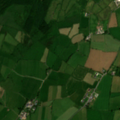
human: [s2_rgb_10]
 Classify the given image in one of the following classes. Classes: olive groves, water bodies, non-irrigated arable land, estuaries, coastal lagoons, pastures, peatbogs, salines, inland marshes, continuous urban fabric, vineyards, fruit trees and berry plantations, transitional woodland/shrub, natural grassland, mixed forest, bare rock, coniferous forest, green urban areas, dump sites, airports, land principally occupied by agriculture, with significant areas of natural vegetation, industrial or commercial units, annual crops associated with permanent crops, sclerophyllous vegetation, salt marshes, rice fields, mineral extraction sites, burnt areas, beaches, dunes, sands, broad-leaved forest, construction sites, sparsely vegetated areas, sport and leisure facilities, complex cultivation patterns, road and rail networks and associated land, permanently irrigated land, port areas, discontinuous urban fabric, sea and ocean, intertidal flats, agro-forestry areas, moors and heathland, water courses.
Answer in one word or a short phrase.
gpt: pastures, transitional woodland/shrub